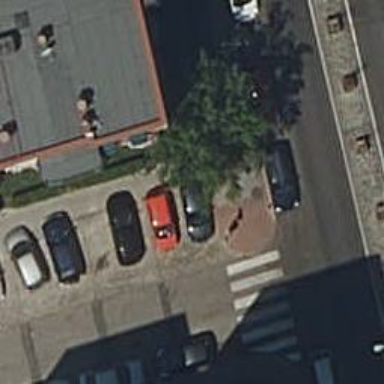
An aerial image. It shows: Bollard barrier.